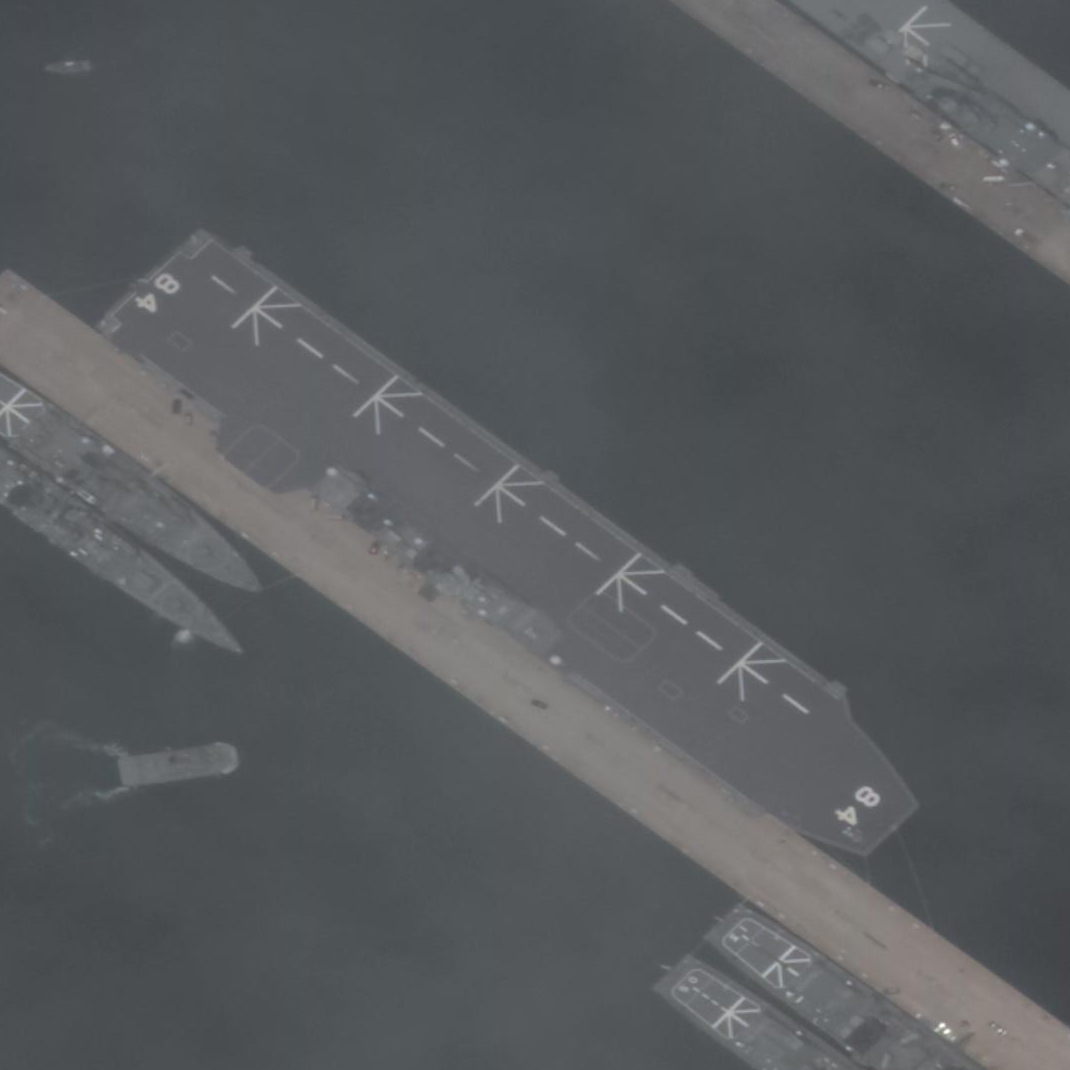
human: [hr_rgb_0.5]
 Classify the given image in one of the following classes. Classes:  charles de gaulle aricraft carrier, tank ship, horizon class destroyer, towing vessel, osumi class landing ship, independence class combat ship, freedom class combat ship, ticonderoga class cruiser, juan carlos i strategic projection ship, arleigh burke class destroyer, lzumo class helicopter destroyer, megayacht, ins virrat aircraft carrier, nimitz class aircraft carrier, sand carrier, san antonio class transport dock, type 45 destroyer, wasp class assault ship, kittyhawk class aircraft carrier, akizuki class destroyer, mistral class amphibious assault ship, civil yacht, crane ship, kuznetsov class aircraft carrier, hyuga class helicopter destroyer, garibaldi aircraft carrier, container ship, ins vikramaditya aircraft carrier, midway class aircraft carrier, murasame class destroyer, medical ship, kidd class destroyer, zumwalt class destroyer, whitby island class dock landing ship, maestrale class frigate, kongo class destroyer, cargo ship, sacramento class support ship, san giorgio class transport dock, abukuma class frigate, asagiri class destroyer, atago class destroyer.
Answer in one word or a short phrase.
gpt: Lzumo class helicopter destroyer